【题型】填空题　【知识点】立体几何　【难度】medium
如图，棱长为 1 的正方体 \(A_1A_2A_3A_4 - A_5A_6A_7A_8\) 的八个顶点分别为 \(A_1,A_2,\dots,A_8\)，记正方体 12 条棱的中点分别为 \(A_9,A_{10},\dots,A_{20}\)，6 个面的中心为 \(A_{21},A_{22},\dots,A_{26}\)，正方体的中心为 \(A_{27}\)。记 \(m_{ij} = \overrightarrow{A_1A_i} \cdot \overrightarrow{A_1A_j}\)，\(i,j \in \{1,2,\dots,27\}\)，其中 \(A_1A_7\) 是正方体的体对角线。则 \(m_1 + m_2 + \dots + m_{27} = \underline{\quad\quad}\)。

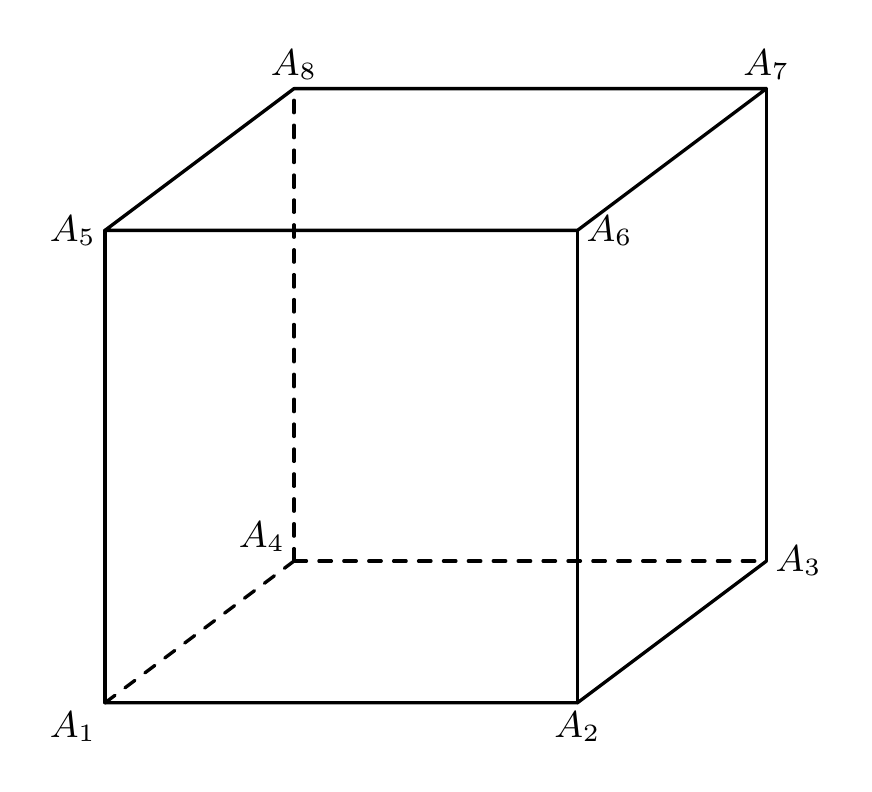
【解答】
【答案】\(\boldsymbol{\dfrac{81}{2}}\)（或 \(40.5\)）

\vspace{1em}
\noindent
【分析】建立如图所示的空间直角坐标系，利用空间向量数量积的坐标运算，可求 \(m_1 + m_2 + \dots + m_{27}\) 的值。

\vspace{1em}
\noindent
【详解】

建立如图所示的空间直角坐标系，则 \(A_1(0,0,0)\)，\(A_2(1,0,0)\)，\(A_3(1,1,0)\)，\(A_4(0,1,0)\)，\(A_5(0,0,1)\)，\(A_6(1,0,1)\)，\(A_7(1,1,1)\)，\(A_8(0,1,1)\)。

设向量 \(\overrightarrow{A_1A_j} = (x,y,z)\)，而 \(\overrightarrow{A_1A_7} = (1,1,1)\)，
故 \(m_j = \overrightarrow{A_1A_j} \cdot \overrightarrow{A_1A_7} = x + y + z\)，因此 \(m_1 + m_2 + \dots + m_{27}\) 表示各点坐标和的总和。

记各点的横坐标之和为 \(X\)，纵坐标之和为 \(Y\)，竖坐标之和为 \(Z\)。
根据对称性可得 \(X = Y = Z = 1 \times 9 + \frac{1}{2} \times 9 + 0 \times 9 = \frac{27}{2}\)，
故 \(m_1 + m_2 + \dots + m_{27} = 3 \times \frac{27}{2} = \frac{81}{2}\)。

\vspace{1em}
\noindent
故答案为：\(\boldsymbol{\dfrac{81}{2}}\)。
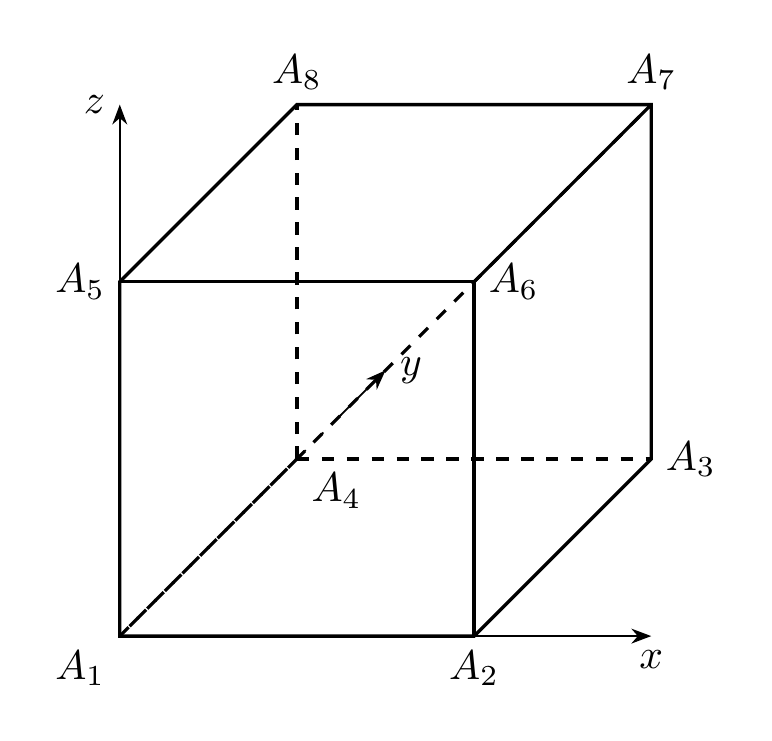